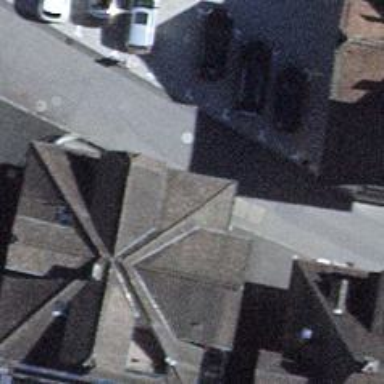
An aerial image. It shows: Cafe.